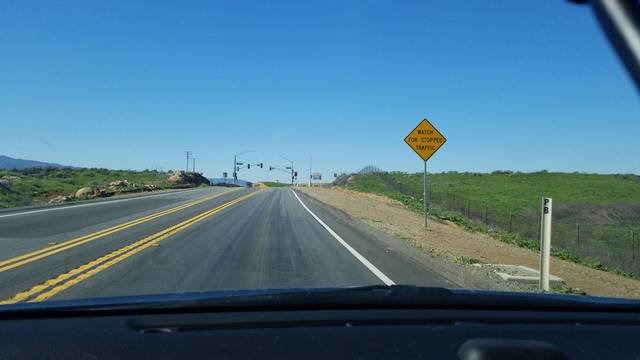
Region: United States
Coordinates: 33.829, -117.459